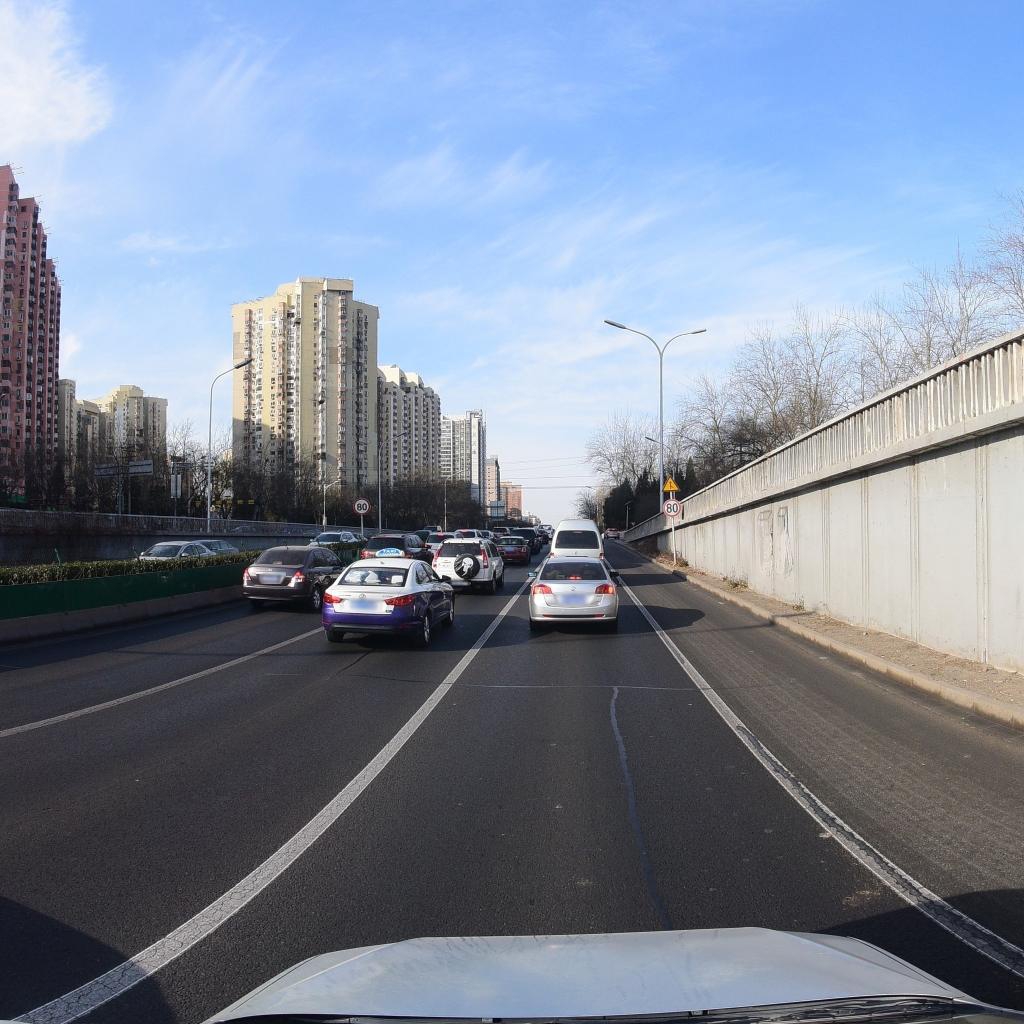
Region: Fengtai
Road damage annotations: longitudinal patch, longitudinal patch, longitudinal patch, transverse patch